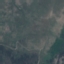
Land use / land cover: HerbaceousVegetation